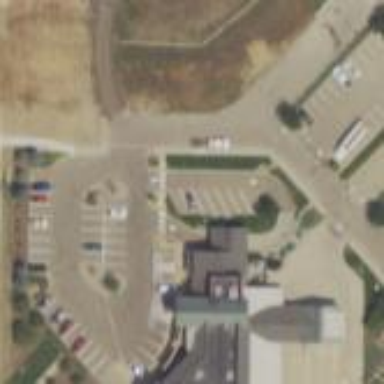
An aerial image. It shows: Parking area with surface.